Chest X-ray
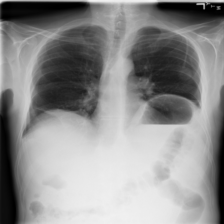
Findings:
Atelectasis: positive
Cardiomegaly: negative
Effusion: negative
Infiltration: negative
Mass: negative
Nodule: negative
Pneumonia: negative
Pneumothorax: negative
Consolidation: negative
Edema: negative
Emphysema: negative
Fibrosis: negative
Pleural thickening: negative
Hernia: negative